Question: Find the area of the quadrilateral in the figure, where the side length of the square border is 10 and the vertices of the quadrilateral are all on points that are integer multiples of 0.5. The result is rounded to one decimal place
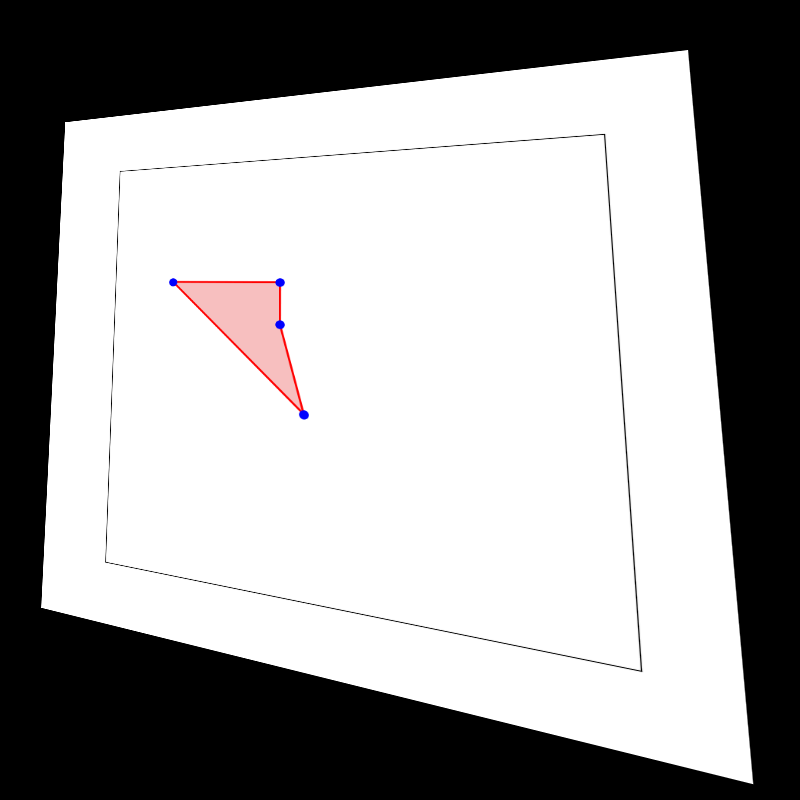
Answer: 3.5